Field crop: maize
Growth stage: 2
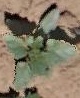
Species: datura